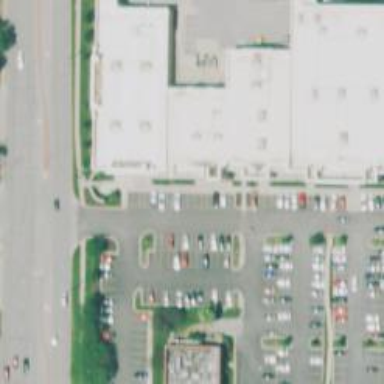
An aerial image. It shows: Parking space is available.